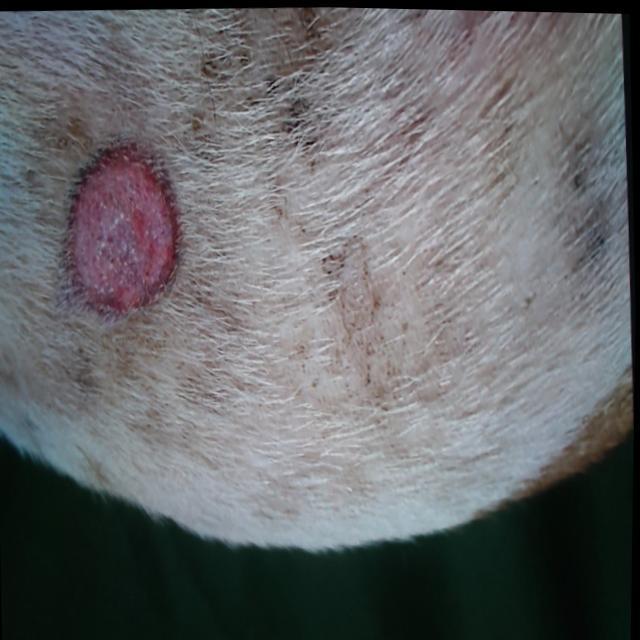
Canine ringworm (Dermatophytosis) — fungal infection caused by Microsporum or Trichophyton. Presents with circular alopecia, scaling, crusting, and broken hairs.